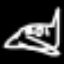
Label: airplane